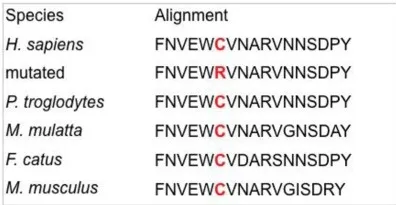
Clinical record of the patient with CGD. (F) We performed sequence analysis using MutationTaster to observe amino acid conservation in alignment with other species and obtain the Grantham matrix score.
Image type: chart (chart)